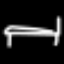
Label: bed